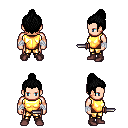
a pixel art fantasy rpg character, male body template, human, light skin, gold chest armor, gold greaves, black short topknot hairstyle, white cloth bandages, maroon shoes, dagger, four views (front, back, left, right), 2x2 character sprite sheet, small pixel art, hard edges, no anti-aliasing